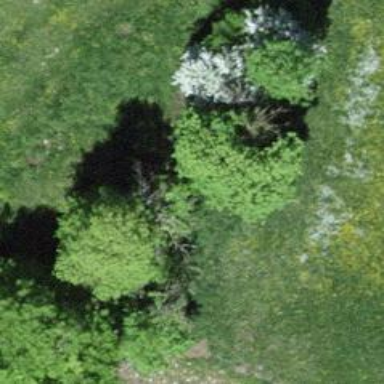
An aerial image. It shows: Deciduous hedge made of broadleaved plants.